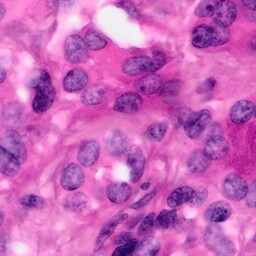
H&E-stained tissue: Pancreatic